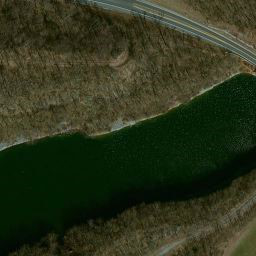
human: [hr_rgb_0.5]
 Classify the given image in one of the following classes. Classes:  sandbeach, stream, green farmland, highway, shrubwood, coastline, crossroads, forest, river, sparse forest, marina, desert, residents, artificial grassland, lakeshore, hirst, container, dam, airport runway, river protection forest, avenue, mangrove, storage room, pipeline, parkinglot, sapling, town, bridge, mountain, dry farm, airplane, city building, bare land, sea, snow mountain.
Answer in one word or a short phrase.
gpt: river